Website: lowes
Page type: billing-address
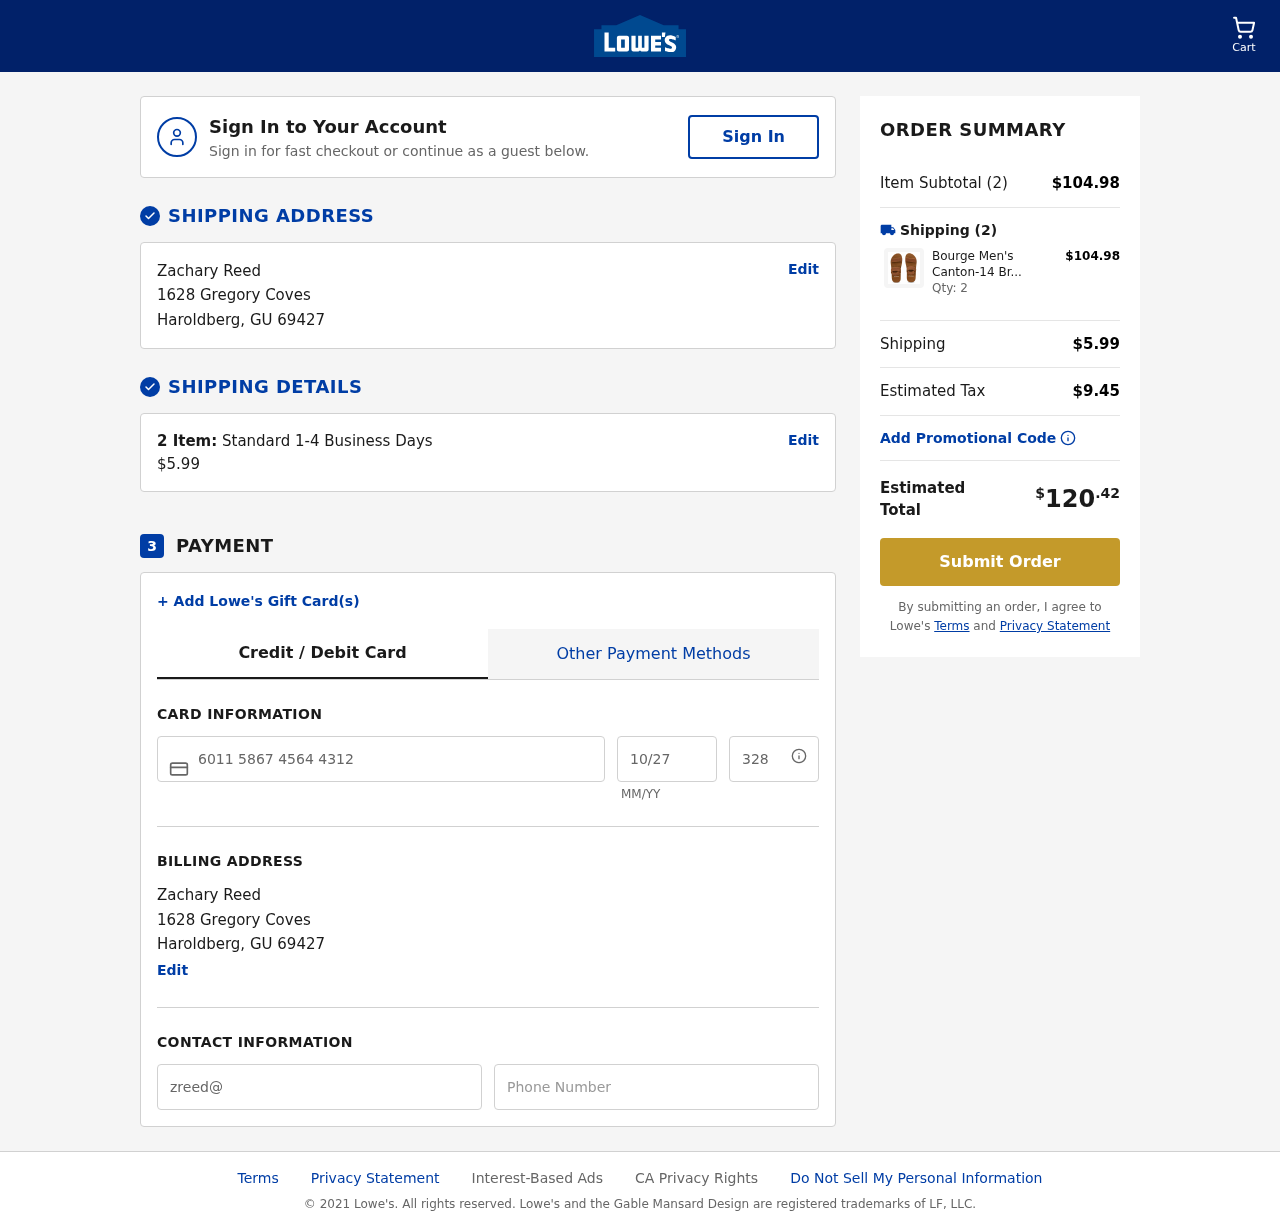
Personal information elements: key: PII_CARD_CVV
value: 328
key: PII_CARD_EXPIRY
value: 10/27
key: PII_CARD_NUMBER
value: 6011 5867 4564 4312
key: PII_CITY
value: Haroldberg
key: PII_EMAIL
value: zreed@yahoo.com
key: PII_FULLNAME
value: Zachary Reed
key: PII_PHONE
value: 8349787762
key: PII_POSTCODE
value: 69427
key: PII_STATE_ABBR
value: GU
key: PII_STREET
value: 1628 Gregory Coves
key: PII_FULLNAME2
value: Zachary Reed
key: PII_CITY2
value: Haroldberg
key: PII_STATE_ABBR2
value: GU
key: PII_POSTCODE_FULL
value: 69427
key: PII_POSTCODE_NUMERIC
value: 69427
Product elements: key: PRODUCT1_NAME
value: Bourge Men's Canton-14 Brown Floaters-7 UK (41 EU) (8 US) (Canton-14-07)
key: PRODUCT1_PRICE
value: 52.49
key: PRODUCT1_QUANTITY
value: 2
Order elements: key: ORDER_NUM_ITEMS
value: Cart
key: ORDER_NUM_ITEMS
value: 2 Item:
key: ORDER_NUM_ITEMS
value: Item Subtotal (2)
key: ORDER_SHIPPING_COST
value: $5.99
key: ORDER_SUBTOTAL
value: $104.98
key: ORDER_TAX
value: $9.45
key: ORDER_TOTAL
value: $120.42